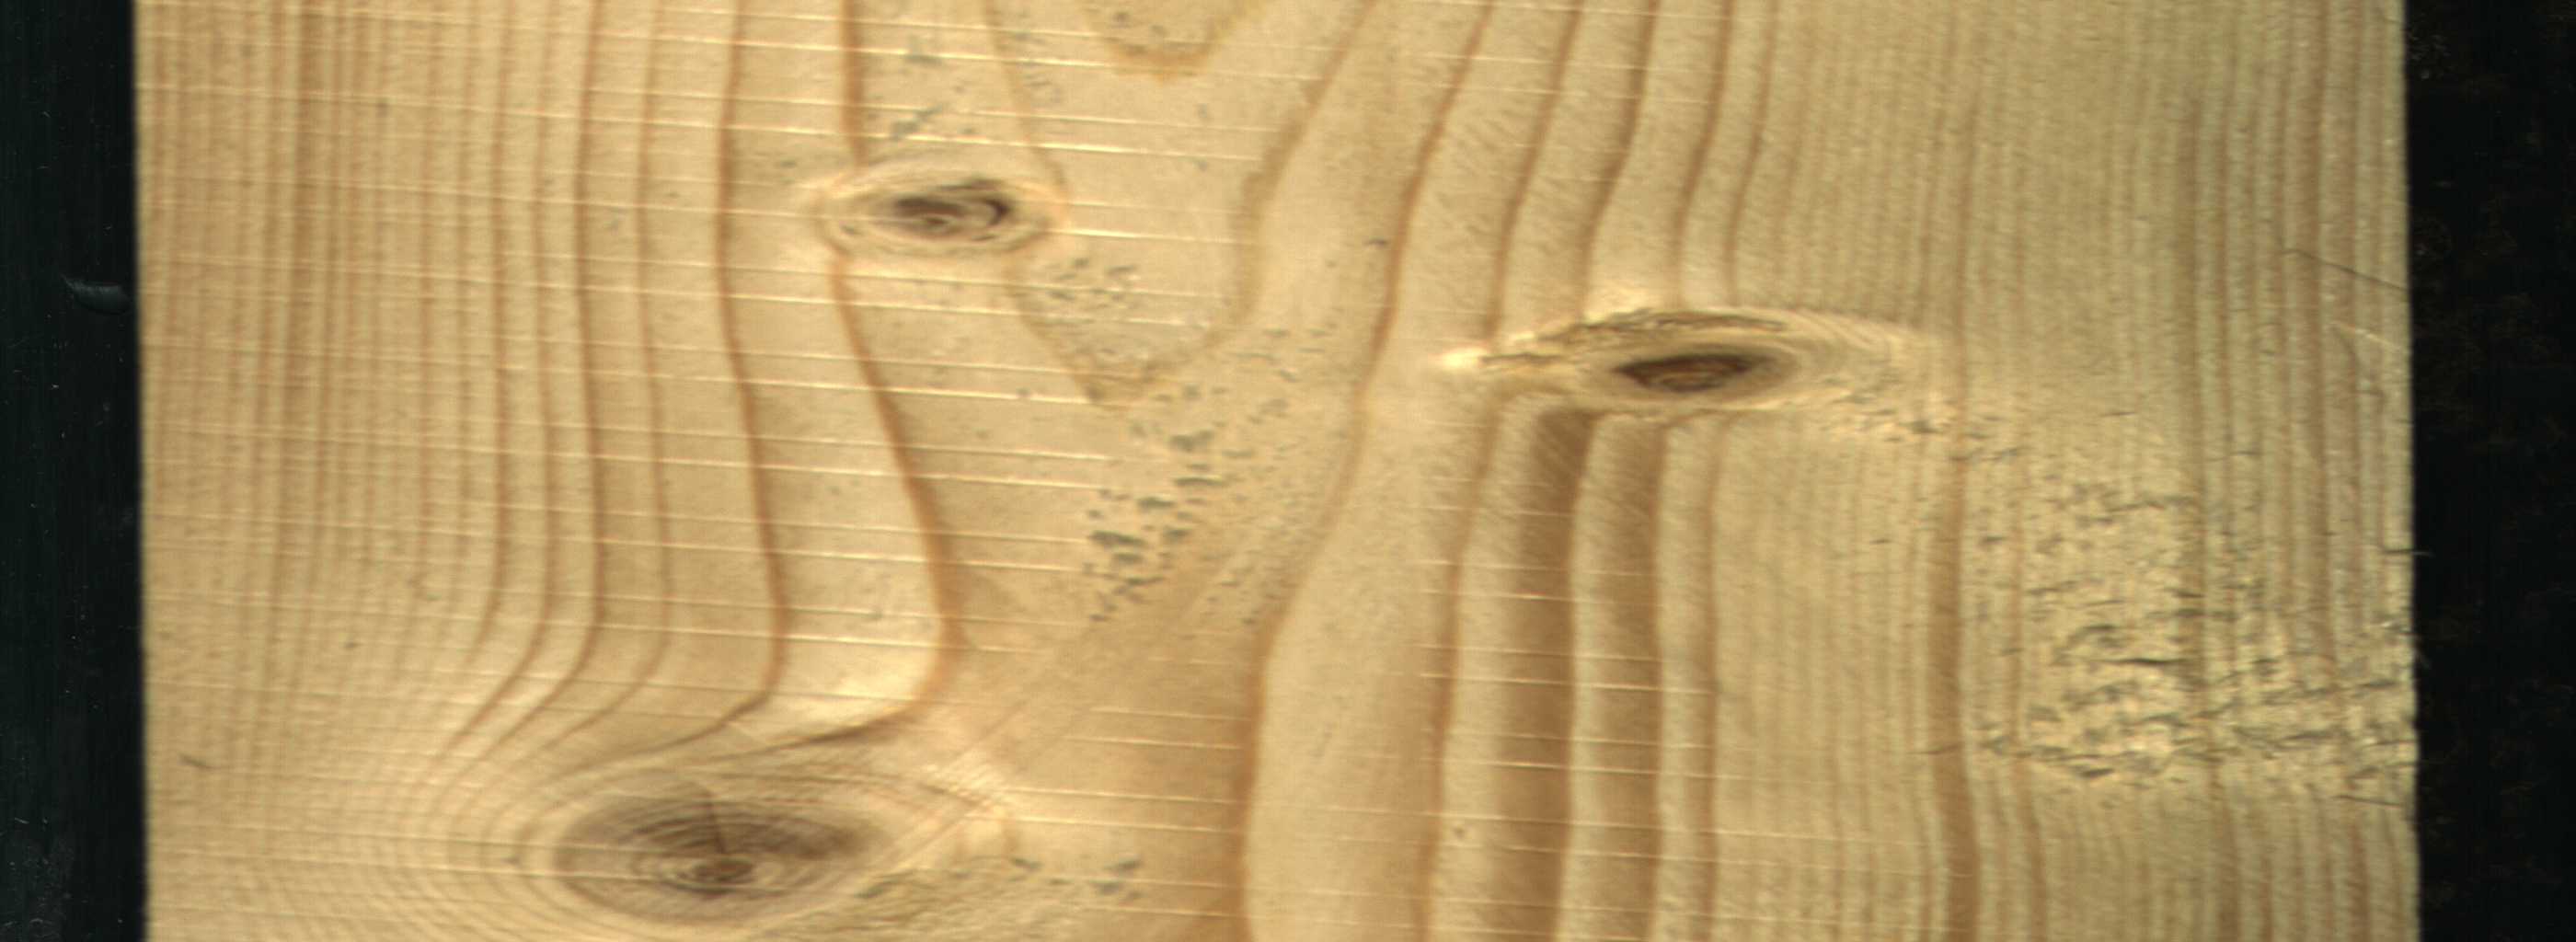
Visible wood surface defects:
Live_Knot
Live_Knot
Live_Knot